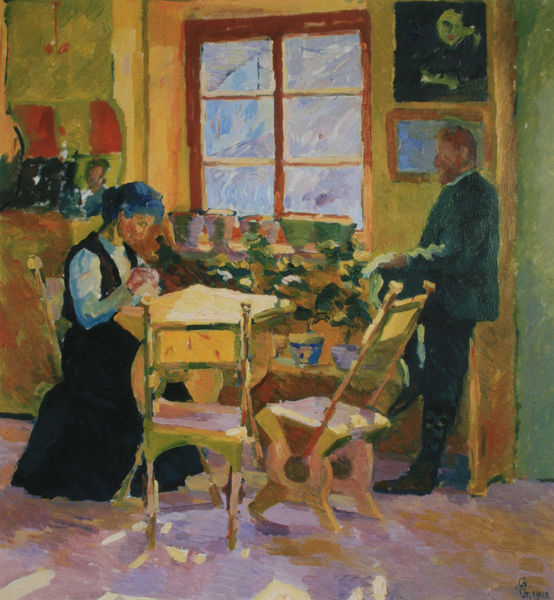
Titel: Im Atelier
Künstler: Giovanni Giacometti
Standort: Stampa
Institution: Museo Ciäsa Granda
Schlagwörter: blau, gemälde, himmel, mann, schatten, weiß, gelb, grün, impressionismus, mädchen, ocker, sitzen, blume, blumen, braun, bunt, fenster, frau, geste, glas, grau, haar, holz, licht, orange, profil, raum, schwarz, stuhl, stühle, tisch, tische, tür, zimmer, haus, rot, beige, expressionismus, gespräch, rock, anzug, bart, profile, wand, arm, stehen, vollbart, bild, innenraum, portrait, signatur, spiegel, öl, pastos, sonne, haare, interieur, sitzend, stehend, paar, pflanze, pflanzen, rosa, genre, blumentopf, topf, farbig, bilder, schrank, blumenvase, lila, violett, van gogh, moment, ölgemälde, handarbeit, kopftuch, nähen, stricken, stube, sticken, blumentöpfe, expressionistisch, scheiben, niederländisch, kasten, küche, ehepaar, blauer himmel, fensterbank, schaukelstuhl, hausarbeit, topfpflanzen, blauer reiter, wohnraum, giacometti, nordalpin, stehsitz, stügle, rotes  haar, reinfarben, reinfarbig, lichtmischung